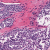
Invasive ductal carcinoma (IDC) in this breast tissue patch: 0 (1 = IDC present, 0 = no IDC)